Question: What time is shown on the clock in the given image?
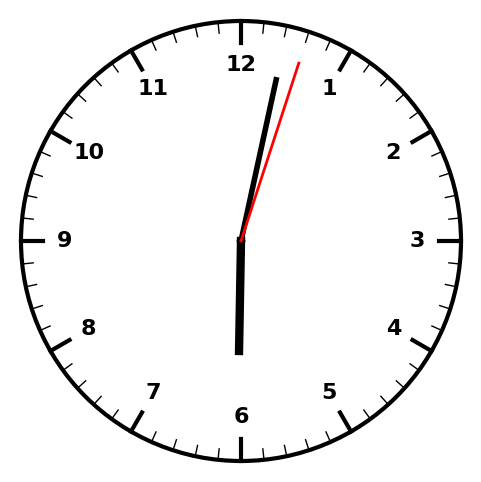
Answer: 06:02:03